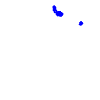
Particle: electron